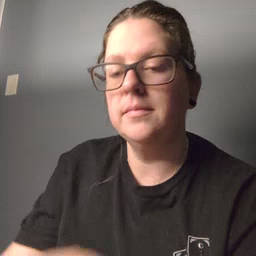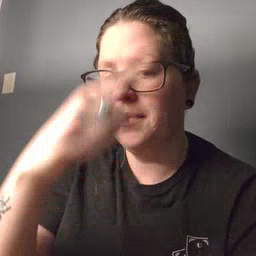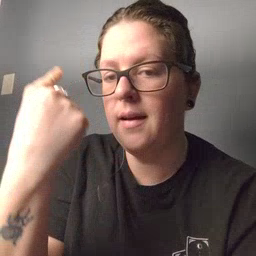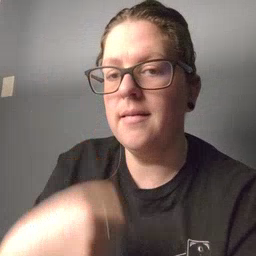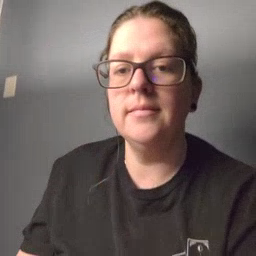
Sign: black